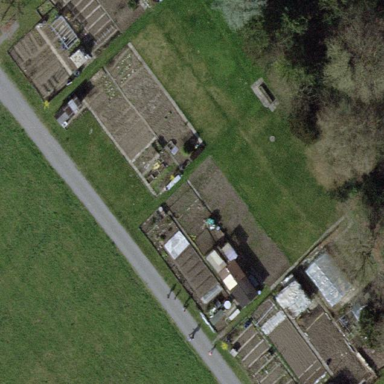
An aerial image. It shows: Area designated for allotments.